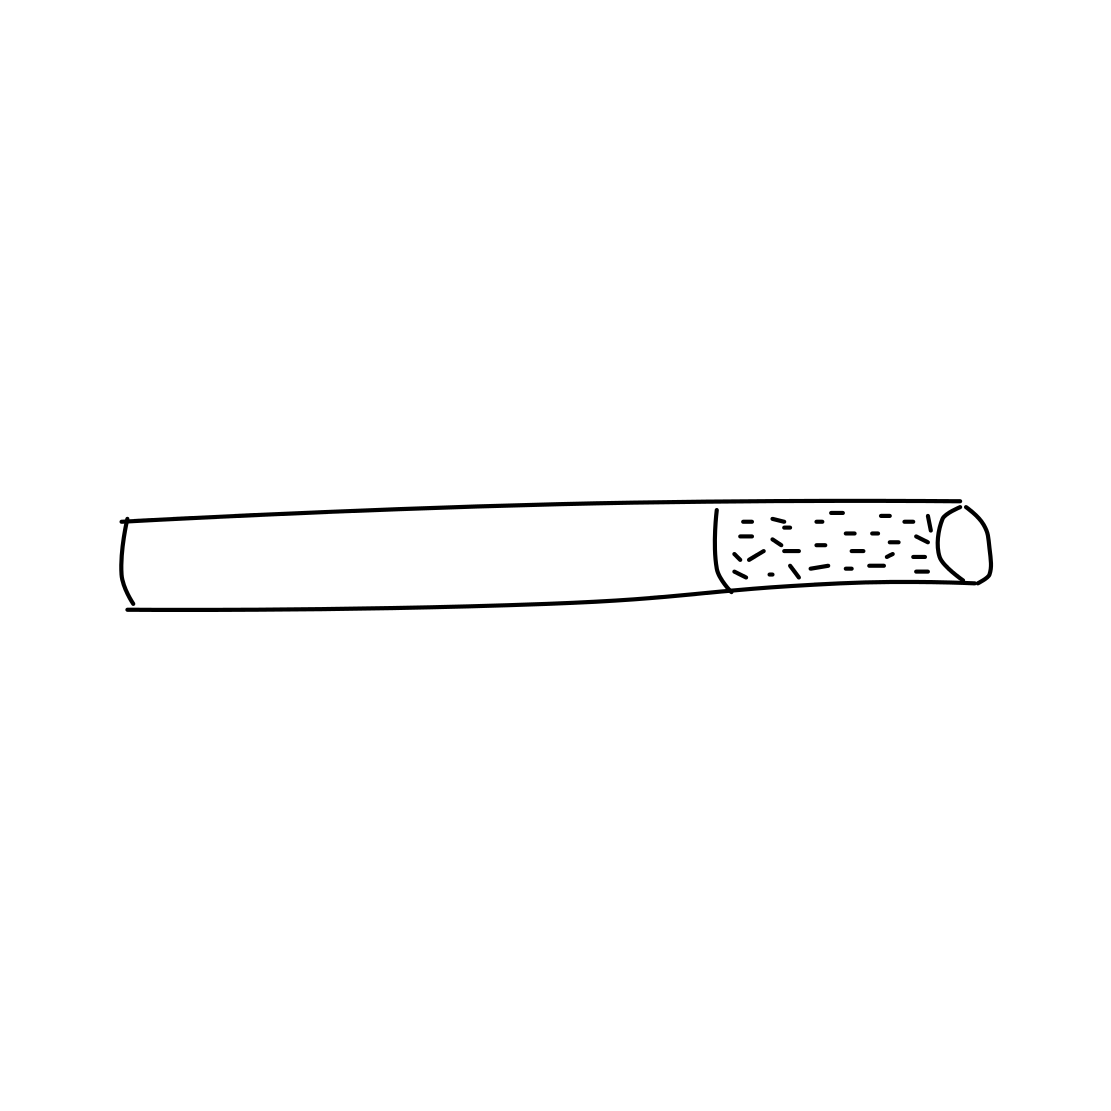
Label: cigarette